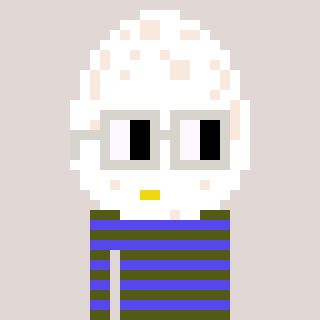
a pixel art character with square light gray glasses, a egg-shaped head and a computerblue-colored body on a warm background